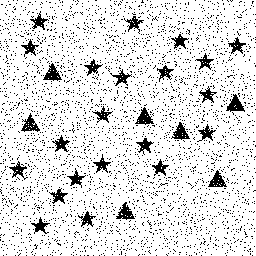
Squares: 0
Triangles: 7
Stars: 21
Total shapes: 28